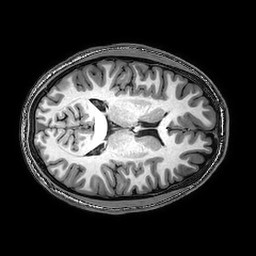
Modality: T1w
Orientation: axial
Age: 20
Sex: male
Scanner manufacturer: philips
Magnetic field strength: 3 T
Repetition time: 0.008285 s
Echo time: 0.00381 s